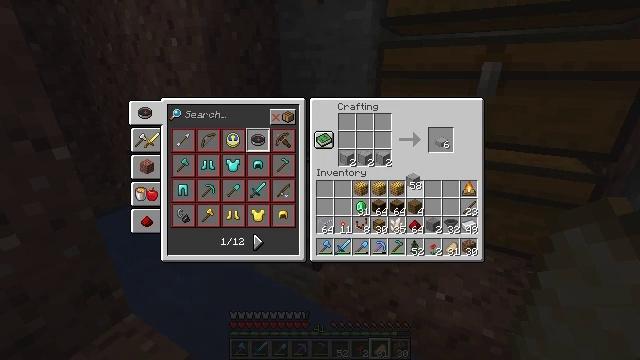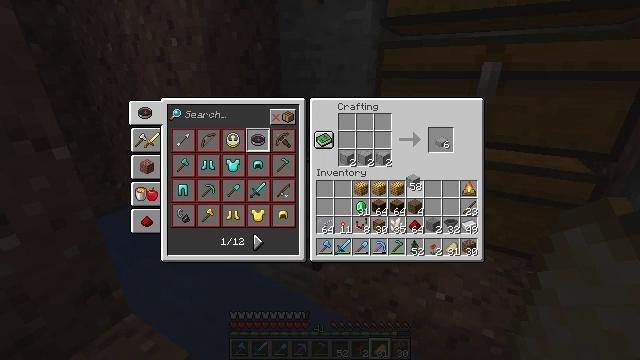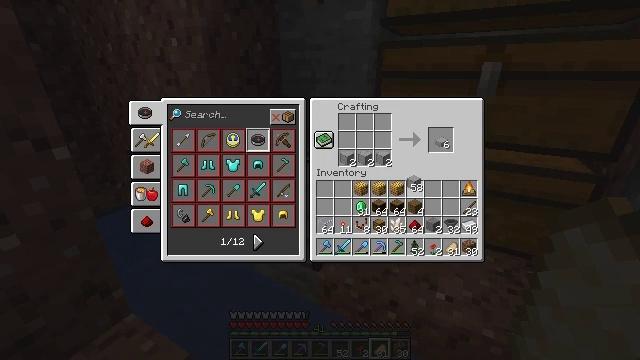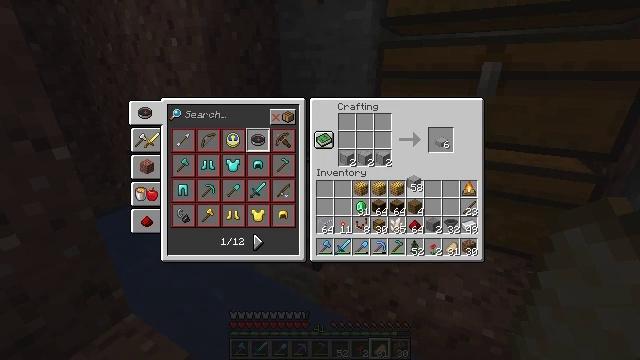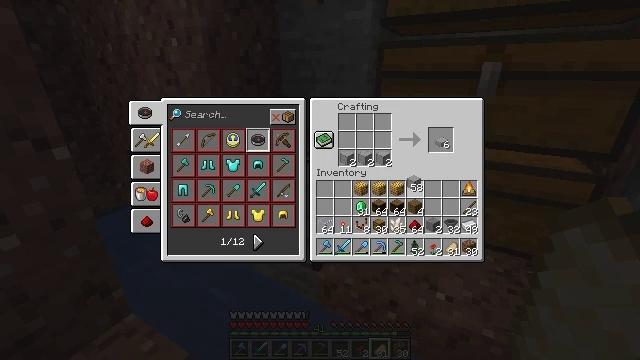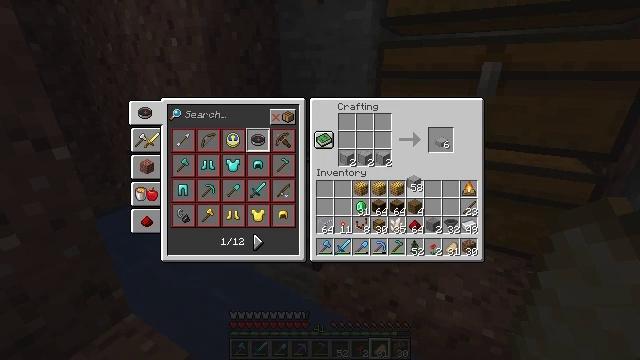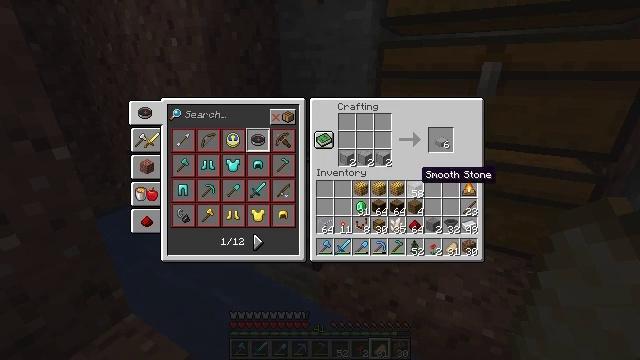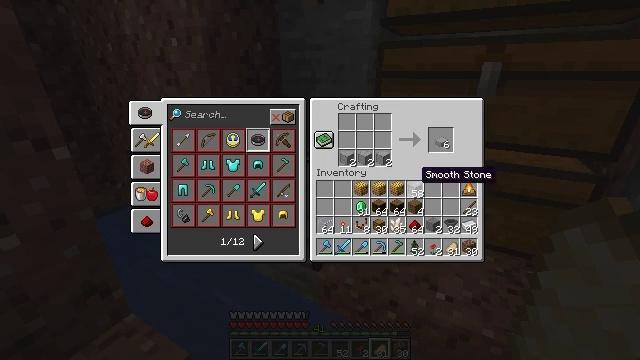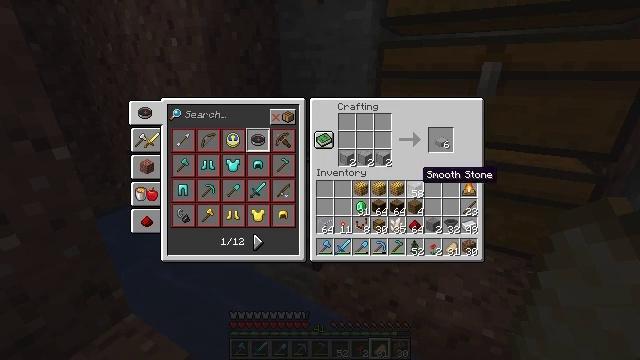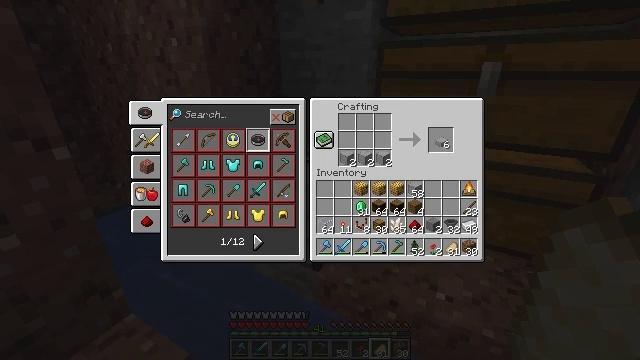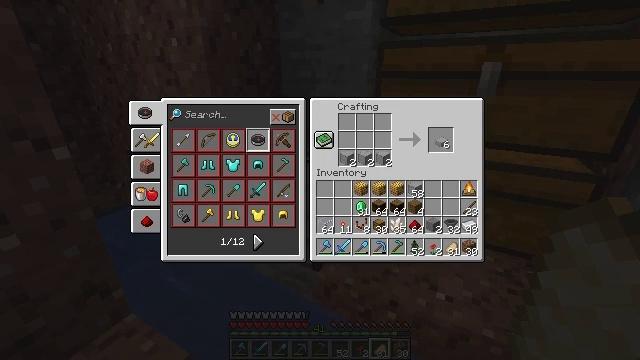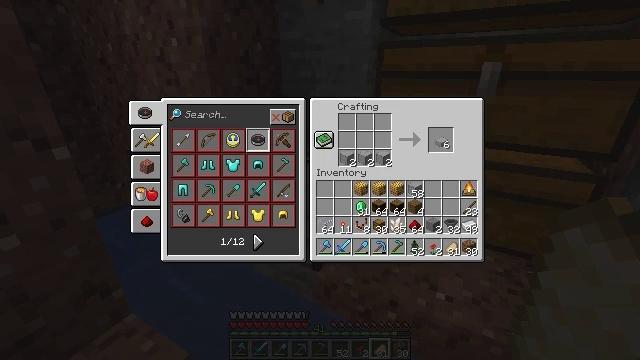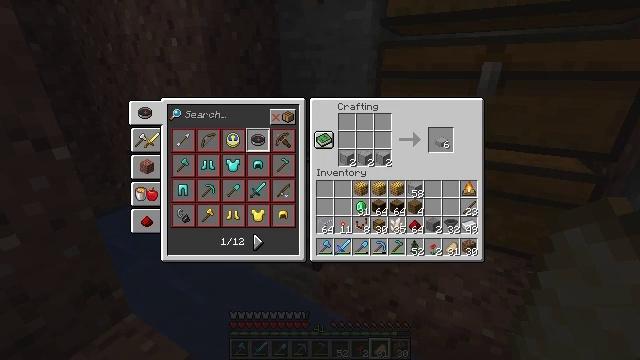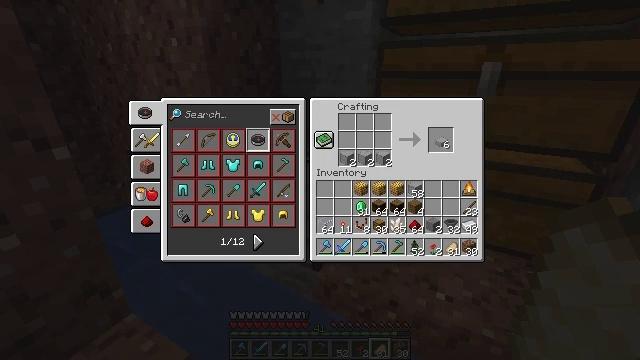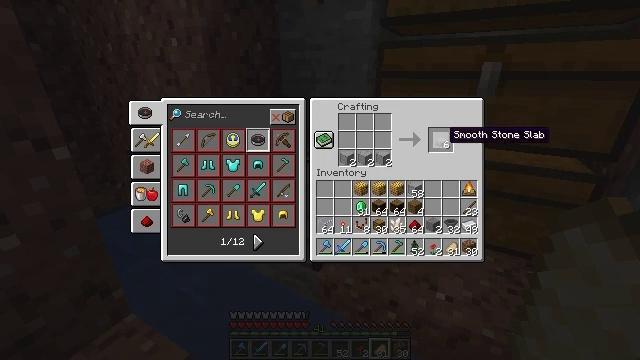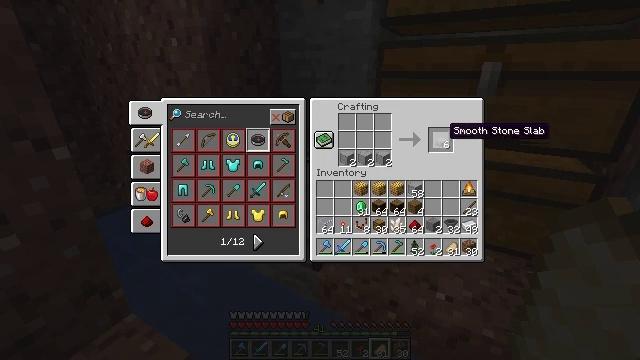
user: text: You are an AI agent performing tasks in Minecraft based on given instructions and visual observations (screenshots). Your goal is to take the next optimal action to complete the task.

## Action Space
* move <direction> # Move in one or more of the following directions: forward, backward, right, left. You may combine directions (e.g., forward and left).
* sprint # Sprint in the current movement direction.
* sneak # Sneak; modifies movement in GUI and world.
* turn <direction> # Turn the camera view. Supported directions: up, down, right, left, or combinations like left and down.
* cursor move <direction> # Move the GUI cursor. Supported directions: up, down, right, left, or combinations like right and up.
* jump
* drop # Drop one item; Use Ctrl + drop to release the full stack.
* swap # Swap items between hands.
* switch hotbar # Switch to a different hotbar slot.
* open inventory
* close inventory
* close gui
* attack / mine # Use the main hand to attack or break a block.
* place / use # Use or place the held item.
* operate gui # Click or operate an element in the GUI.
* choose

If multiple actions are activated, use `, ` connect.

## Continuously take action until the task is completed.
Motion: motion action
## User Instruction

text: Use the crafting table to craft a smooth stone slab.
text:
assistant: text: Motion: no_op
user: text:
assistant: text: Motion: no_op
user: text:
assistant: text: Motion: operate gui
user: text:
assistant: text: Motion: operate gui
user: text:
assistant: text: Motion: operate gui
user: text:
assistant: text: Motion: no_op
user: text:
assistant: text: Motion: no_op
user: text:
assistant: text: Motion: no_op
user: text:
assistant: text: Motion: no_op
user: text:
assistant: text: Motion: cursor move right and up
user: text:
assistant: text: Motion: cursor move up
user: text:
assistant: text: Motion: no_op
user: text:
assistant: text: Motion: sneak
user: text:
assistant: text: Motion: sneak
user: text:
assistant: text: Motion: sneak
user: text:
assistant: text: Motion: sneak
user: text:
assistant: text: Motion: sneak
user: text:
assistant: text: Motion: sneak, operate gui
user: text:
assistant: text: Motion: sneak, operate gui
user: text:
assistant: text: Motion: sneak, operate gui
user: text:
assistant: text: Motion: sneak
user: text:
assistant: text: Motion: sneak
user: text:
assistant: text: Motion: sneak